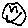
Label: smiley face